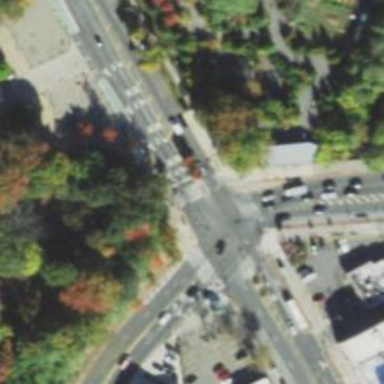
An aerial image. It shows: Footway that serves as traffic island.